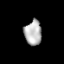
Tissue: lung
Cell type: Epithelial cells
Senescence score: 0.2316
Nuclear area (px): 419
Mean DAPI intensity: 179.52